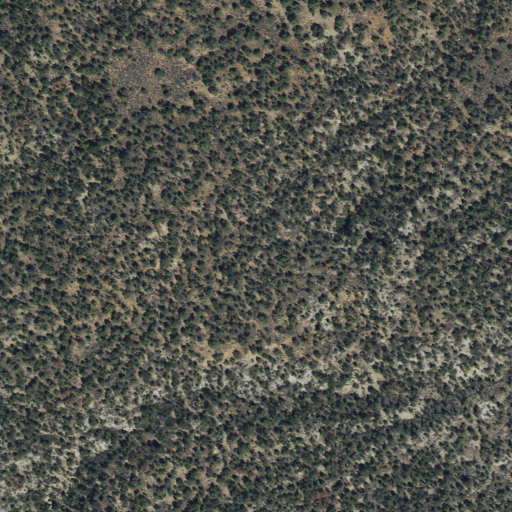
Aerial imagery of plain(s) in Utah named Turper Park containing only evergreen forest